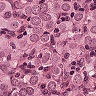
Metastatic tissue present: yes